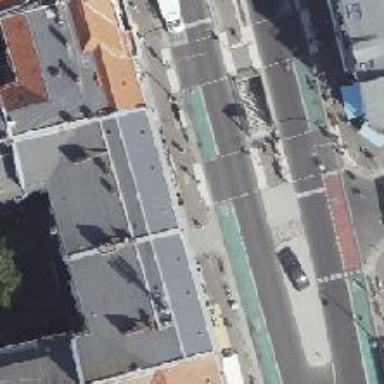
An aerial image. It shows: Bicycle parking located on the sidewalk.